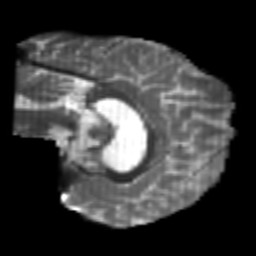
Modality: T2w
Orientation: sagittal
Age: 21
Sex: male
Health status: healthy
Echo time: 0.074 s